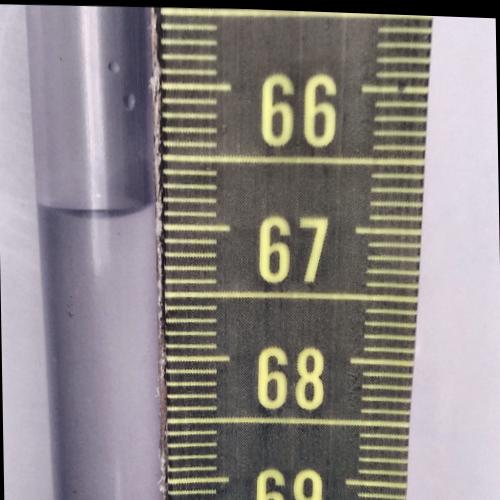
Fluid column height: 66.9 cm